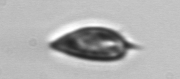
Label: Prorocentrum_triestinum